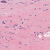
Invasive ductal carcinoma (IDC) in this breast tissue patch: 0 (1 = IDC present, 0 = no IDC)